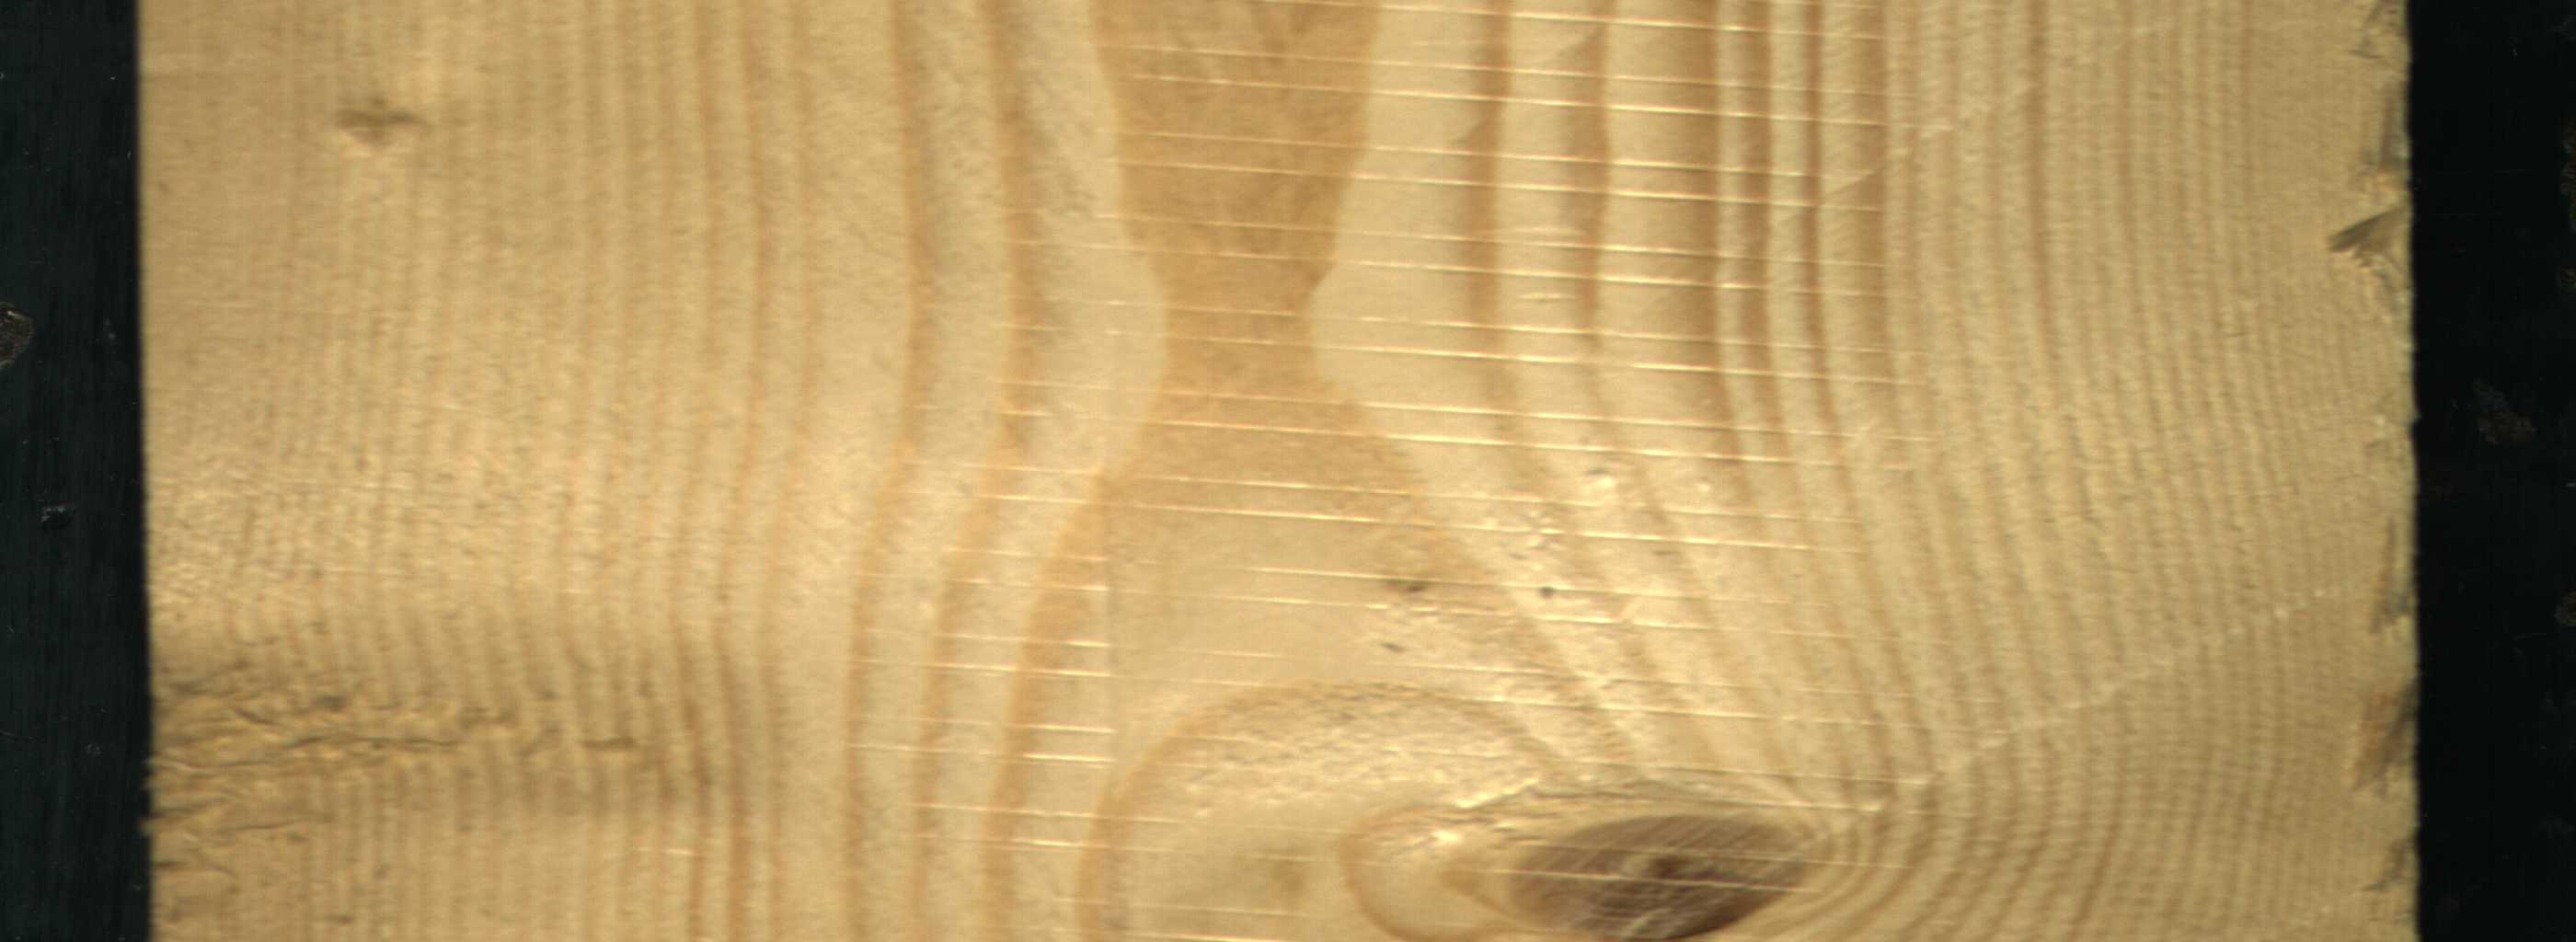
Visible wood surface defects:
Live_Knot